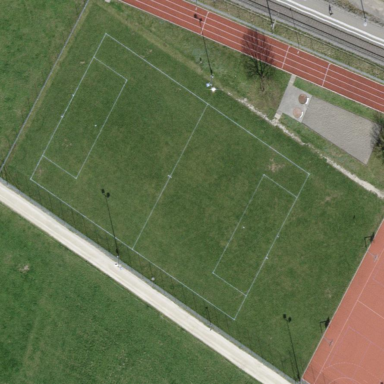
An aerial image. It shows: Soccer pitch for outdoor sports and leisure activities.